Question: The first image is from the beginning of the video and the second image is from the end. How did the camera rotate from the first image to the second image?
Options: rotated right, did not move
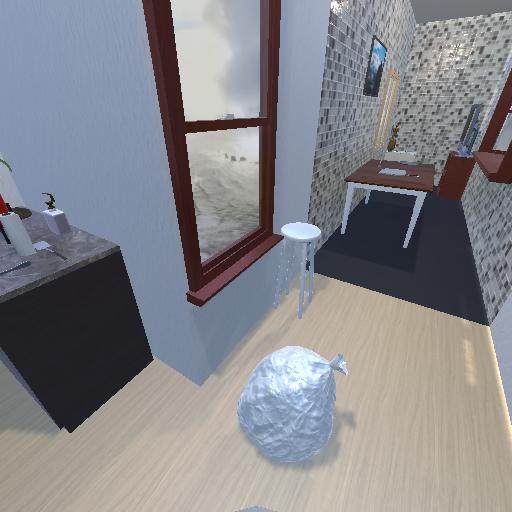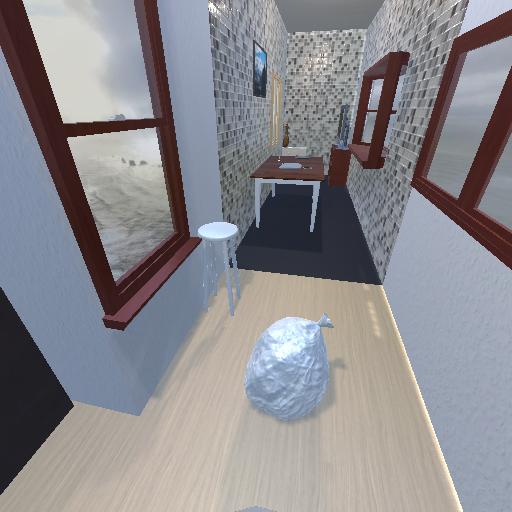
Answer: rotated right